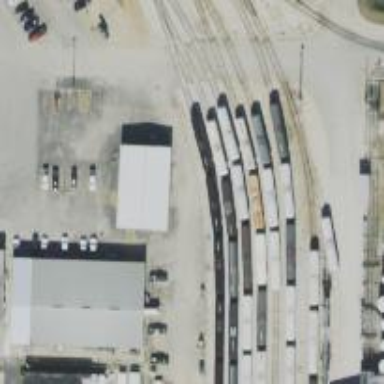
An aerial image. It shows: Rail spur service for transporting petroleum.